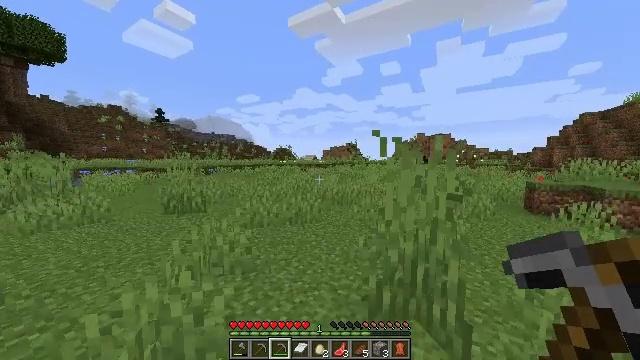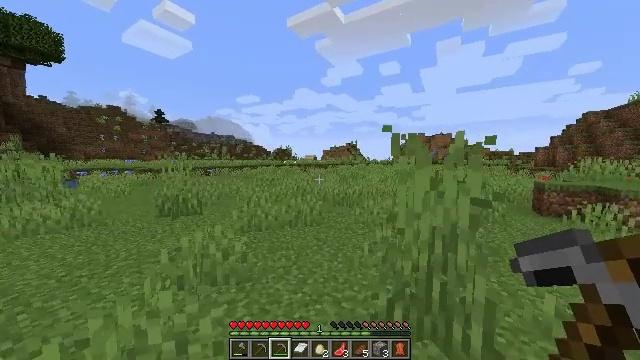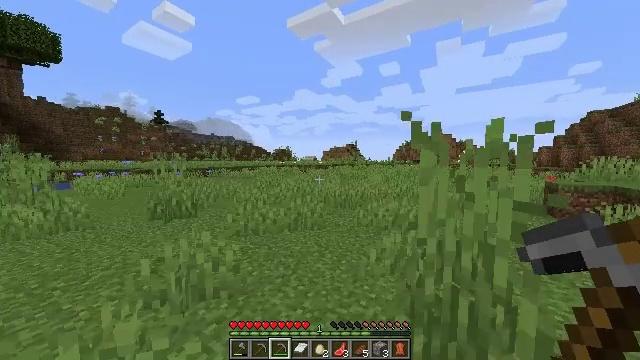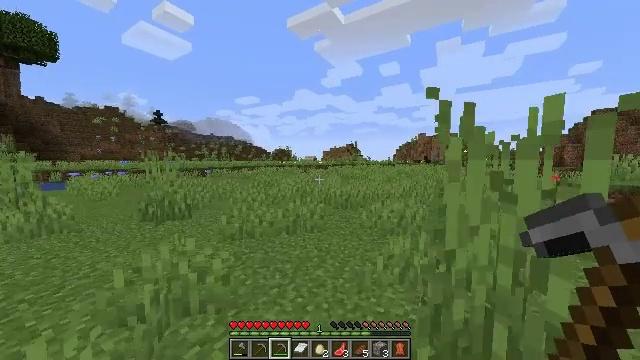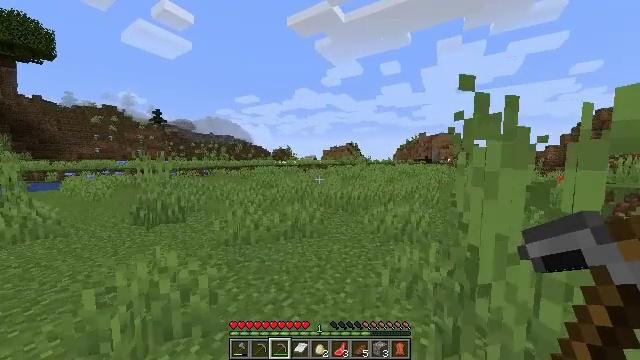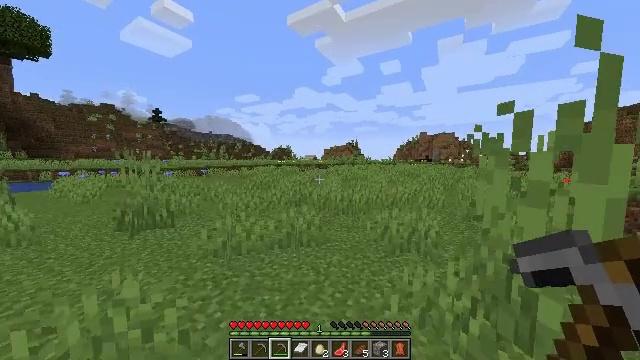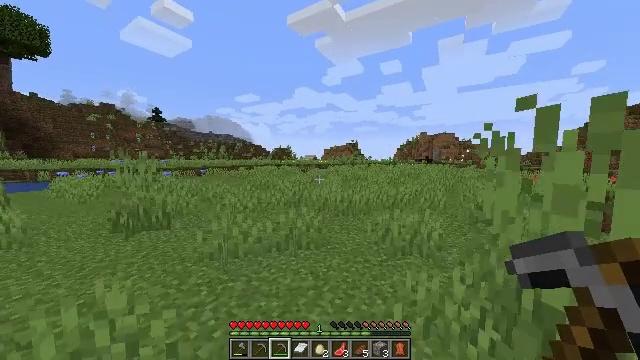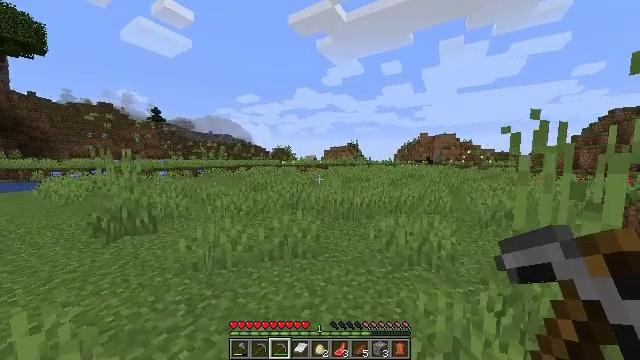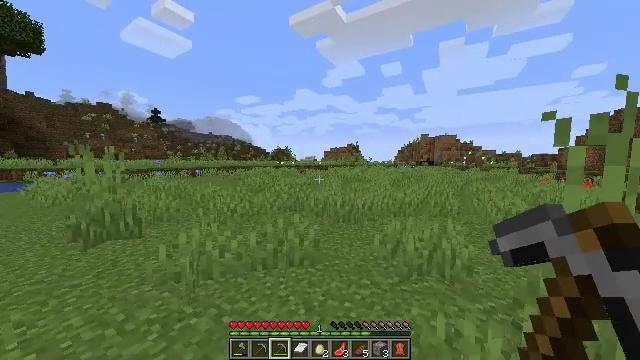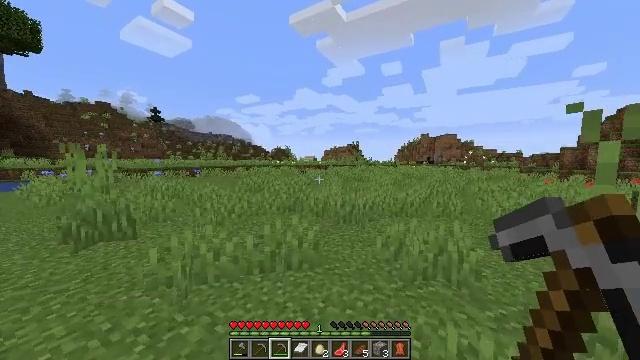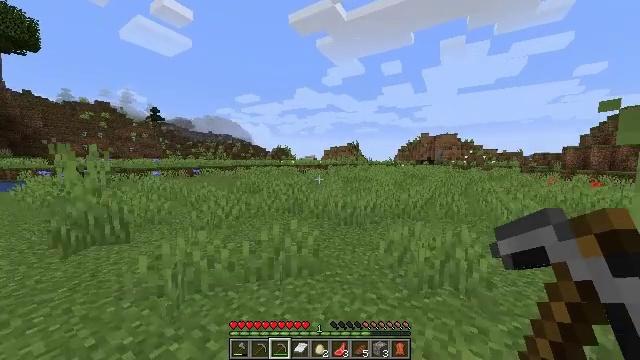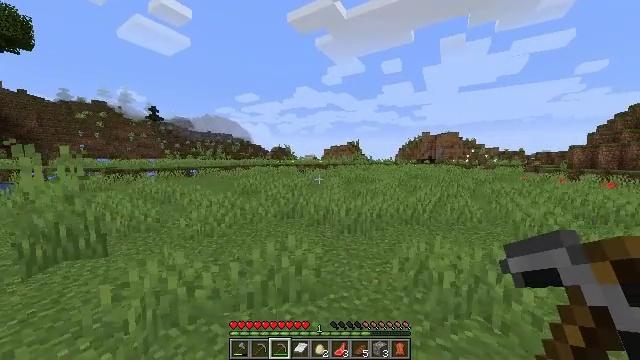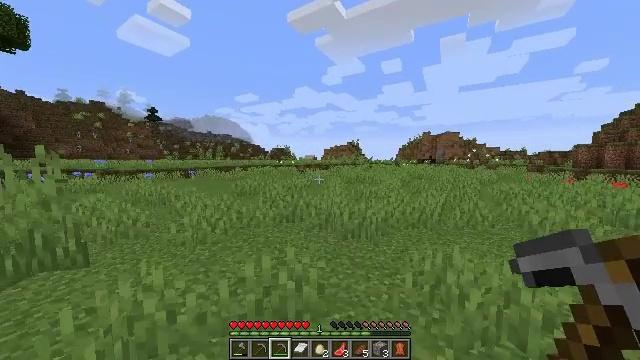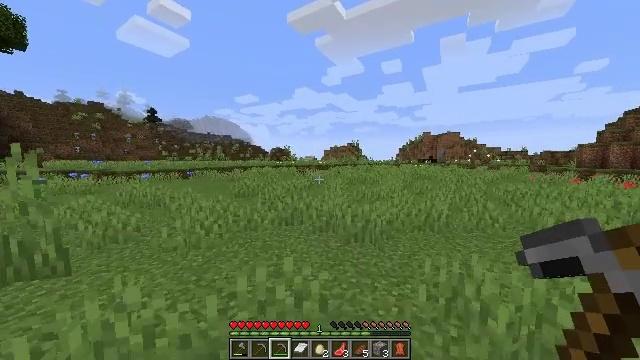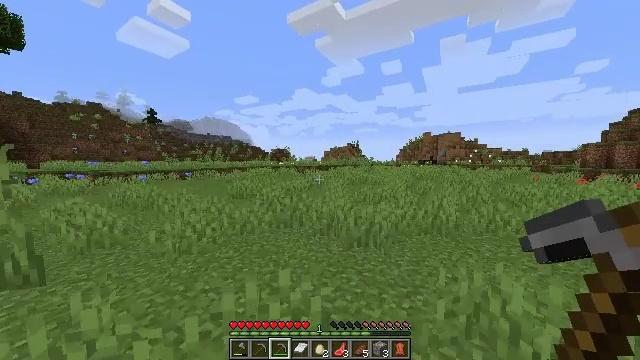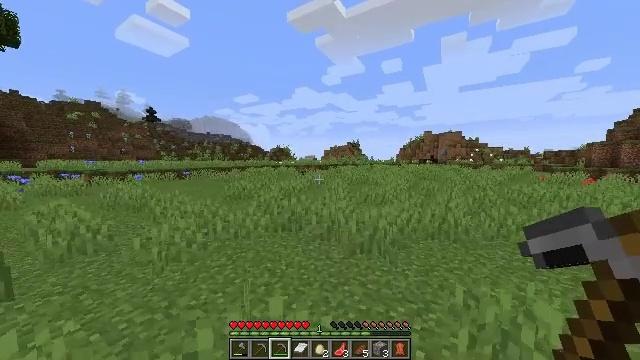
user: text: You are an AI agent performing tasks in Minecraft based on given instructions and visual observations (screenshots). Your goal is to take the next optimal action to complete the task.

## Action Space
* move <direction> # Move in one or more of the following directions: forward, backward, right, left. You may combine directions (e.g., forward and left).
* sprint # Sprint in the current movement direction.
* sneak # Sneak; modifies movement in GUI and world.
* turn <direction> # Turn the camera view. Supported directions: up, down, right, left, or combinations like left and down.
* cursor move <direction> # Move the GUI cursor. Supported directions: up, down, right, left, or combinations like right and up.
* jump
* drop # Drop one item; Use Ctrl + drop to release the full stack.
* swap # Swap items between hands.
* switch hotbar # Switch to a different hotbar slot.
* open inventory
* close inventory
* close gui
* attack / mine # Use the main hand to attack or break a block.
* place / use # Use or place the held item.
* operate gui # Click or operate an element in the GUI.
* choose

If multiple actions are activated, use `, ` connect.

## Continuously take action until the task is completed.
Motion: motion action
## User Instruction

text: Collect sugar cane near water sources.
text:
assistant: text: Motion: move forward, sprint
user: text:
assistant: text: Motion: move forward, sprint
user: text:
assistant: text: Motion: move forward, sprint
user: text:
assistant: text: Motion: move forward, sprint
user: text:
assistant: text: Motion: move forward, sprint
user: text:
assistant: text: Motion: move forward, sprint
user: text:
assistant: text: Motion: move forward, sprint
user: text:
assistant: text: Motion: move forward, sprint
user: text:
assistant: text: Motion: move forward, sprint
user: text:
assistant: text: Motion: move forward, sprint
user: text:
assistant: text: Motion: move forward, sprint
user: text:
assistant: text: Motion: move forward, sprint
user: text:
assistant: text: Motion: move forward, sprint
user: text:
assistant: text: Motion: move forward, sprint
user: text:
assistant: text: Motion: move forward, sprint
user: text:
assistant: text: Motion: move forward, sprint
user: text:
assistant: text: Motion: move forward, sprint
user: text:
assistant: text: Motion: move forward, sprint
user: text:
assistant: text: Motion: move forward, sprint
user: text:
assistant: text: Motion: move forward, sprint
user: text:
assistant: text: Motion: move forward, sprint, turn right
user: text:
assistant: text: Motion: move forward, sprint, turn right
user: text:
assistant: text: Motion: move forward, sprint, turn right
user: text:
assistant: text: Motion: move forward, sprint
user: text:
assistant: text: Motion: move forward, sprint
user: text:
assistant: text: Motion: move forward, sprint
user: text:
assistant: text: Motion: move forward, sprint
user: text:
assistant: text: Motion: move forward, sprint
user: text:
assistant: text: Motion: move forward, sprint
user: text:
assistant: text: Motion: move forward, sprint